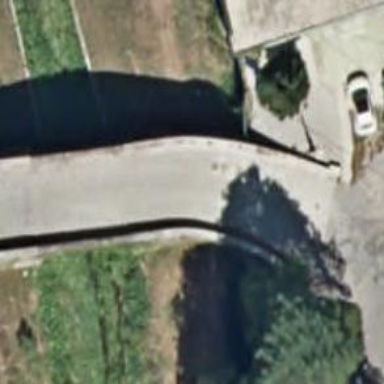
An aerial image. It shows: Residential road with cobblestone surface and bridge.